Interaction volume radius: 5 \u00c5
Interaction volume height: 10 \u00c5
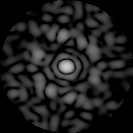
Disorder parameter: 0.7715